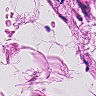
Metastatic tissue present: no